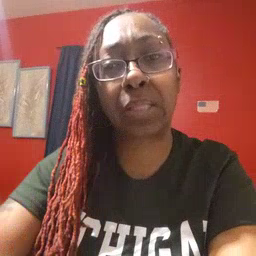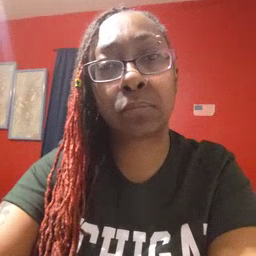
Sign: mitten